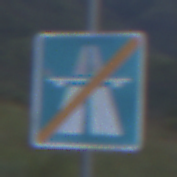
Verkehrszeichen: EndeAutbahn
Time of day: SunriseSunset
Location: Outdoor (Nature)
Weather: PartlyCloudy
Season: NotSpecified
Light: Natural